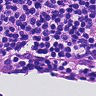
Metastatic tissue present: no